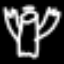
Label: angel